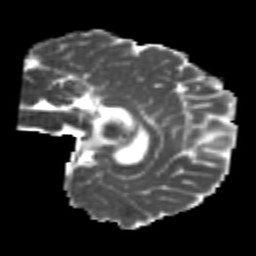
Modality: MD
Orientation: sagittal
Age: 22
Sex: female
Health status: healthy
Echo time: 0.074 s